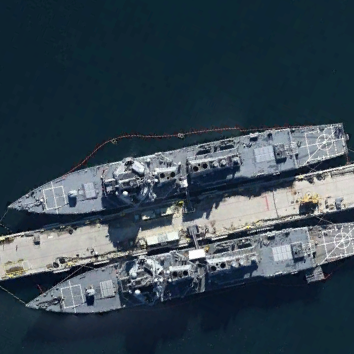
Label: destroyer